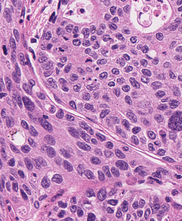
Tumor epithelial tissue: yes
Tumor-associated stroma tissue: yes
Normal tissue: no